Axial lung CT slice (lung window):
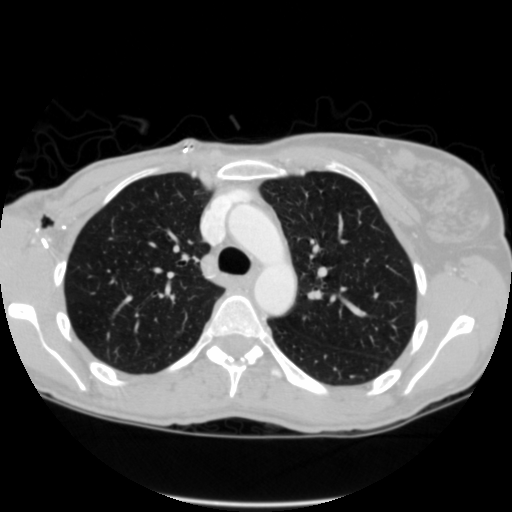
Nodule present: no